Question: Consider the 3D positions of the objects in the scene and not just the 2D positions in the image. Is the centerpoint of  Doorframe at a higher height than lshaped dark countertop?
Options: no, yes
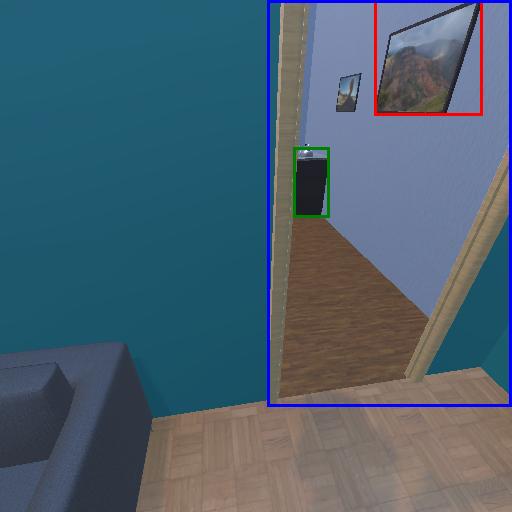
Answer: no